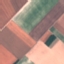
Land use / land cover: AnnualCrop